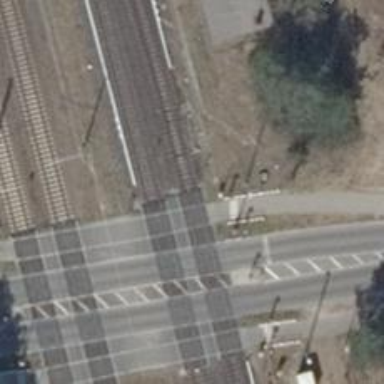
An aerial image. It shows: Railway signal.